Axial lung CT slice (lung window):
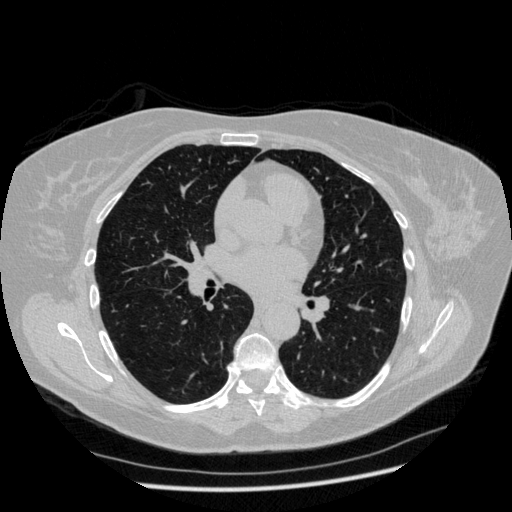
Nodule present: no